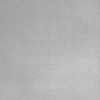
Label: dusty